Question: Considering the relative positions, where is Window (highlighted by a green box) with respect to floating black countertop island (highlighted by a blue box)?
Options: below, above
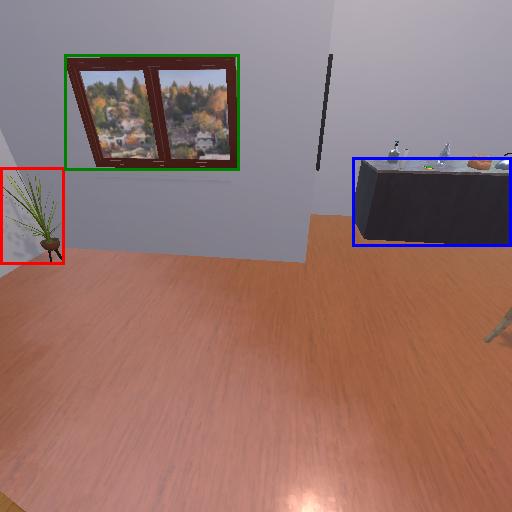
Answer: below